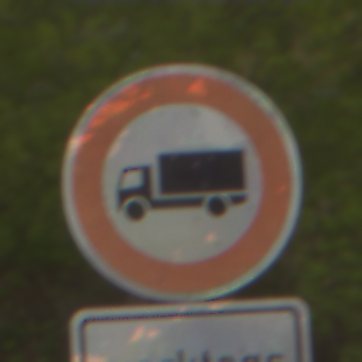
Verkehrszeichen: VerbotFuerKraftfahrzeugeUeberDreiKommaFuenfTonnen
Zusatzzeichen unten: ZeitangabenMitBeschraenkungAufWochentage1
Umgebung: Outdoor, Nature
Tageszeit: MorningAfternoon
Wetter: Overcast
Licht: Natural
Jahreszeit: NotSpecified
Kontrast: LowContrast